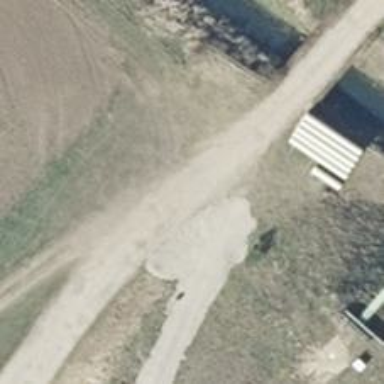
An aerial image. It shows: Gravel track on bridge with grade2 track type.